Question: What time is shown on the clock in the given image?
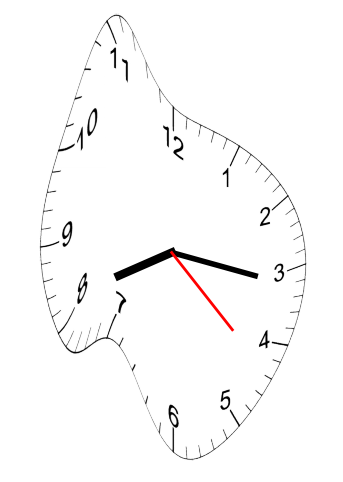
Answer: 08:16:22